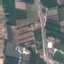
Land use / land cover class: PermanentCrop